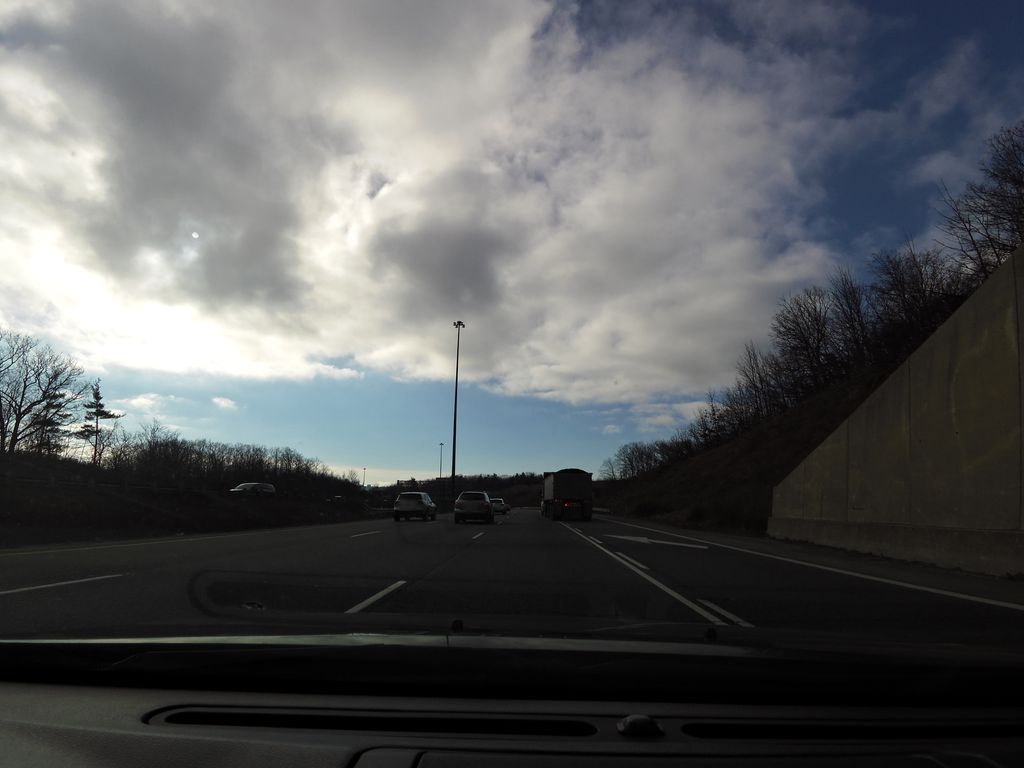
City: hamilton